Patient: sex M, age 47
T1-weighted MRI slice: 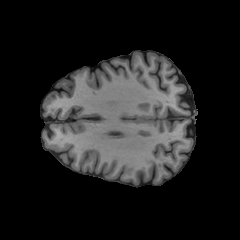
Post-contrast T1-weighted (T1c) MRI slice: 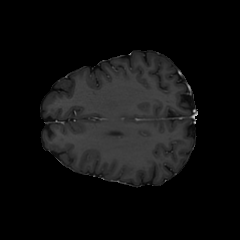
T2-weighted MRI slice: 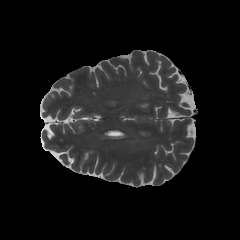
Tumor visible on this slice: no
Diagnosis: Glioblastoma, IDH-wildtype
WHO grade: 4